Question: I am working with two servers, one for (on address 'http://localhost:3000/contact') and another for (on address 'http://localhost:5000/'). I want to send form data object through some HTTP request approach as a POST method but I get empty object on the "backend" side.
I have a simple form with an 'onSubmit' event which firstly creates an object with the form data values:
'''
const data = {
firstInput: evt.target.elements.firstInput.value,
secondInput: evt.target.elements.secondInput.value
}
'''
I tested If get all the data until here with DevTools and React Dev tools, until here it works great.
And the second server with Express that just have a simple endpoint which should receive this data or at least print what I sent in the 'req.body' object:
'''
server.post("/", (req, res) => {
res.end(req.body);
});
'''
Also tested this endpoint and it works fine but 'req.body' gets an empty object.
I have tested several methods like:
> Native 'fetch' API:'''
fetch("http://localhost:5000/", {
method: "POST",
headers: {
Accept: "application/json",
"Content-Type": "application/json"
},
body: JSON.stringify(data)
}).then(res => {
console.log(res);
});
'''
:
Also, tried with 'async' / 'await' approach on 'fetch API' but I wasn't sure about using it on React component.
I also have tried <URL> but I got with the same.
I guess my first question is how to send properly formatted the data from the component side to the server side. Thanks anyway.
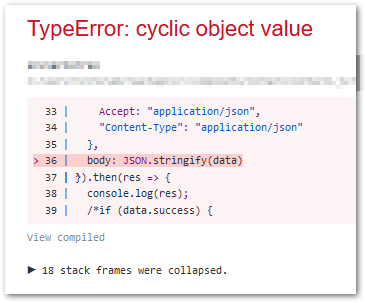
Answer: Use this package <URL>
You can use like this:
'''
import queryString from 'query-string';
fetch('url here', {
method: 'POST',
headers: {'Content-Type':'application/x-www-form-urlencoded'}, // this line is important
body: queryString.stringify({for:'bar', blah:1}
});
'''